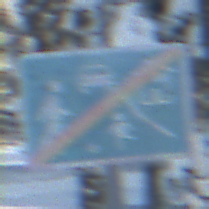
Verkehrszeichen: EndeVerkehrsberuhigterBereich
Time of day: MorningAfternoon
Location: Outdoor (Nature)
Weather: Clear
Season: Winter
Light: Natural